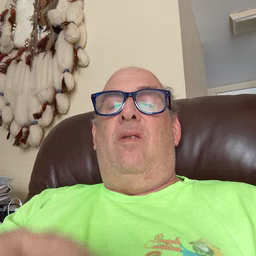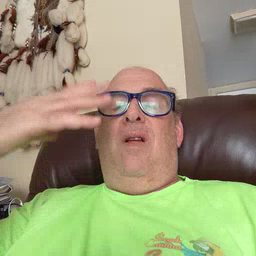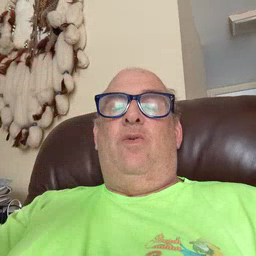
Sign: outside